Question: I currently have a table with a person's username, password, email, and items (by items I mean like items that you can collect in a game also called an "inventory"). However, how can I add multiple items in the items column? For example if I want to add item A, B, and C in here:

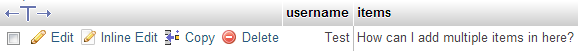
Answer: You should use 2 tables to store this data.
'''
users: username | password | email
-------------------------
items: username | item
'''
You can then insert an unlimited number of items for a given username in the second table (each item is a new record).
You can then select all the items for one user like this:
'''
SELECT item FROM items WHERE username = ?
'''
You can also combine the 2 tables in a number of ways.
'''
/* this one selects all users who have a specific item */
SELECT u.* FROM users u JOIN items i ON u.username = i.username WHERE i.item = ?
'''
You should also start to use ID values (numbers) so that the you don't have to waste space repeating text based content such as the username.
---
> I think this might be a really good way, however can you show me what you mean by each item is a new record? I'm still a bit confused.
You could insert the values like this:
'''
insert into items values ('jonathan', 'hat');
insert into items values ('jonathan', 'drink');
insert into items values ('jonathan', 'mouse');
insert into items values ('user1981730', 'hat');
insert into items values ('user1981730', 'mouse');
'''
Which would result in this:

Then you could query for all users who have as an item:
'''
SELECT u.* FROM users u JOIN items i ON u.username = i.username WHERE i.item = 'drink'
'''

Then to fetch a list of all items obtained by :
'''
SELECT item FROM items WHERE username = 'user1981730'
'''

Once you are happy with this we can talk about adding ID columns.
---
> what do you mean by ID columns?
Notice that in the above example the items table has a lot of duplicate information. The username is repeated 3 times, the item is repeated twice. This would be much worse with a real database.
We can save space and generally increase performance by using an integer ID to represent each unique value. Each user would have an ID and so would each unique item.
Let's start with just the users. We must add the new column to the users table.

We make it a which will ensure that all values are unique so that no 2 users can have the same ID. We can also use the to have the value automatically increase with each new record.

We would then change our items table so that it made use of the new column instead of username.

Notice how we still have the same information that we did before. User with ID number 1 has a drink, hat and a mouse and the user with ID number 2 has the hat and mouse.
We can still do the same queries as before (with some small changes).
'''
/* this selects all the items for a known user_id */
SELECT item FROM items WHERE user_id = ?
/* this selects all the items for a user when we only know the username */
SELECT i.item FROM items i JOIN users u ON u.user_id = i.item_id WHERE u.username = ?
/* this one selects all users who have a specific item */
SELECT u.* FROM users u JOIN items i ON u.user_id = i.user_id WHERE i.item = ?
'''
So far we have only modified the tables to avoid duplicating the username. If we wanted to also avoid duplicating item names we can add an additional table. This starts to get tricky so I won't go into too much detail (for now) but the table structure would be as follows:
'''
users: username | password | email
-------------------------------
items: item_id | name
-------------------------------
users_items: user_id | item_id
'''
The table is as before. The table has a new role and it stores all the unique items. The table now links the other 2 tables.
---
I will end the SO answer here. If you have any further question you can email me with the address listed above (the one used in the example table).